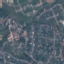
Land use / land cover class: Residential